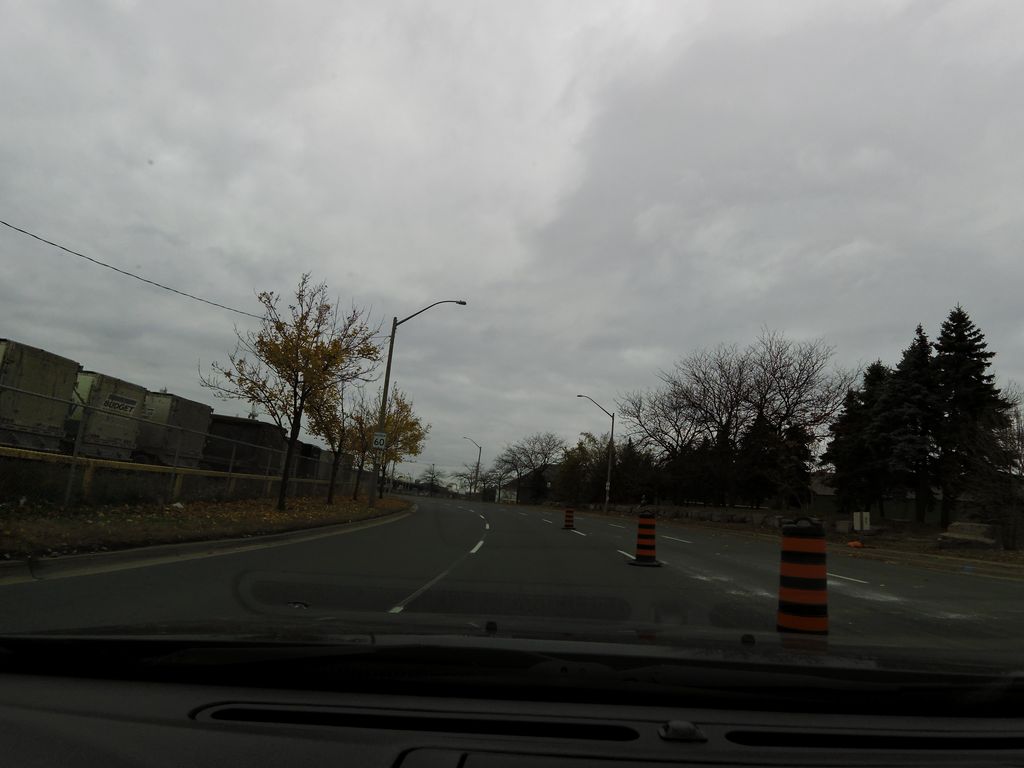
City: hamilton